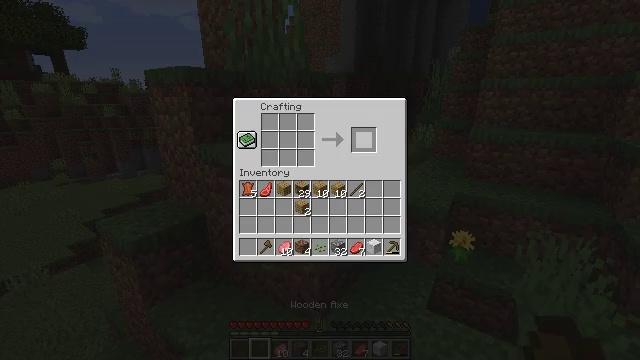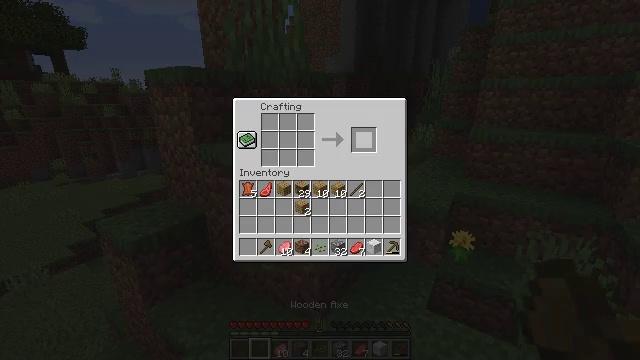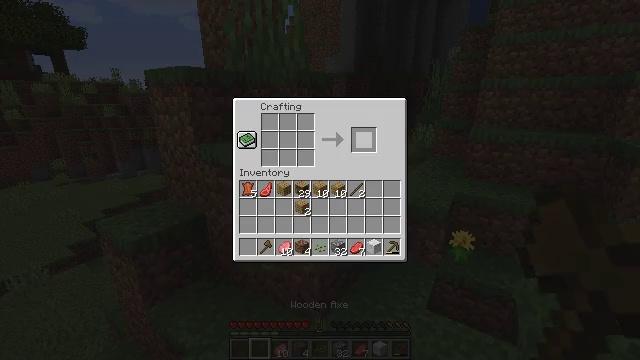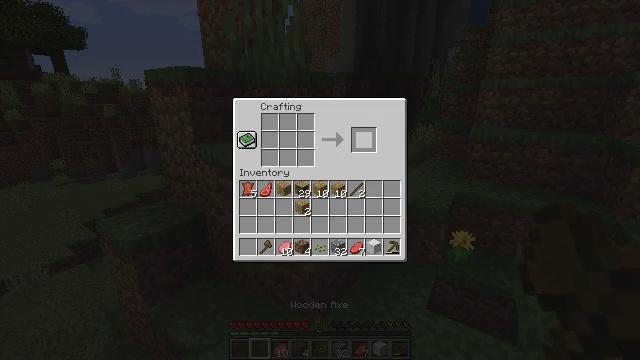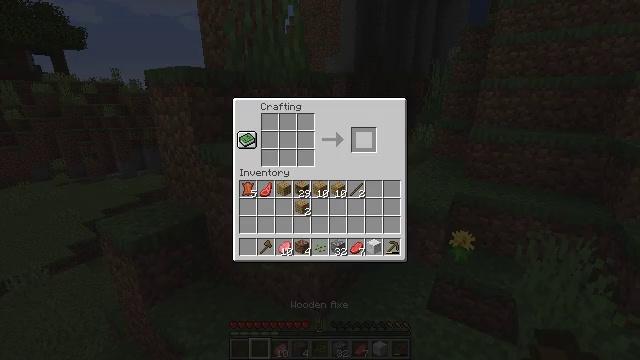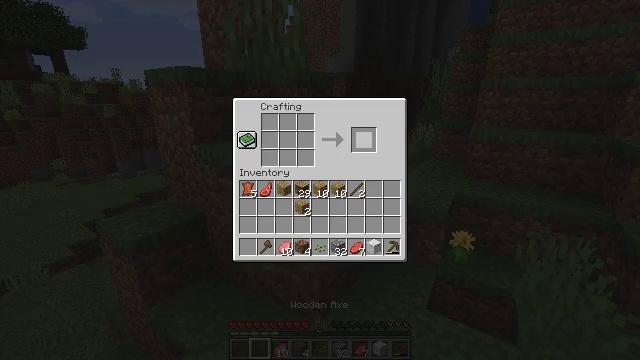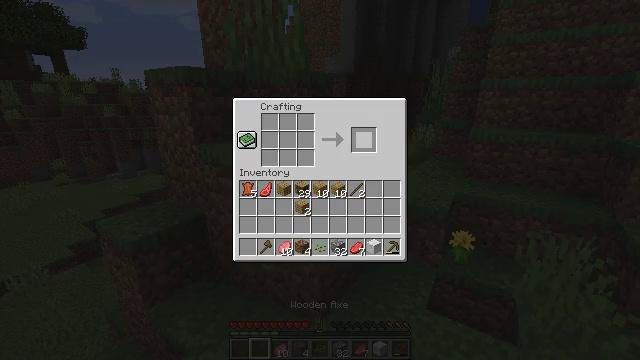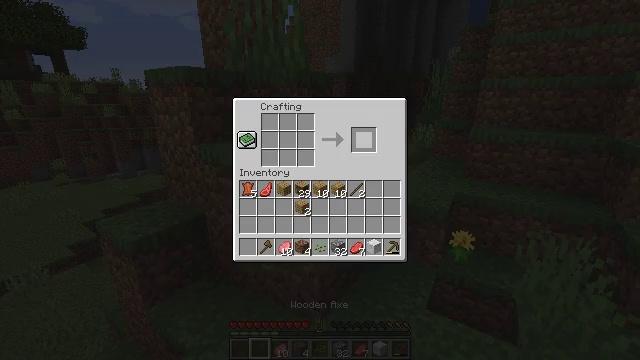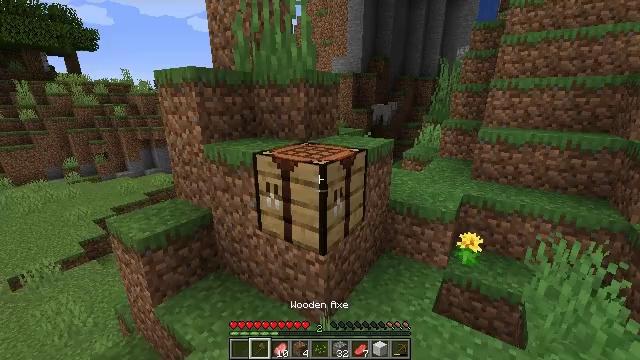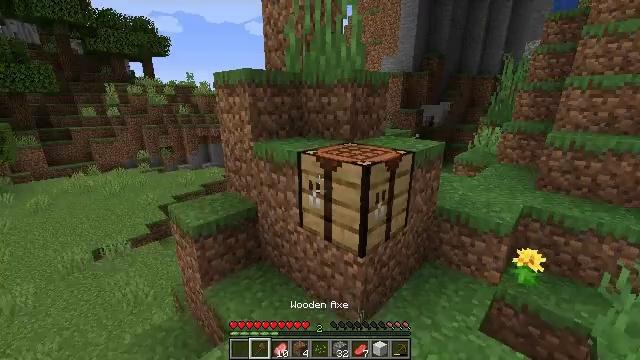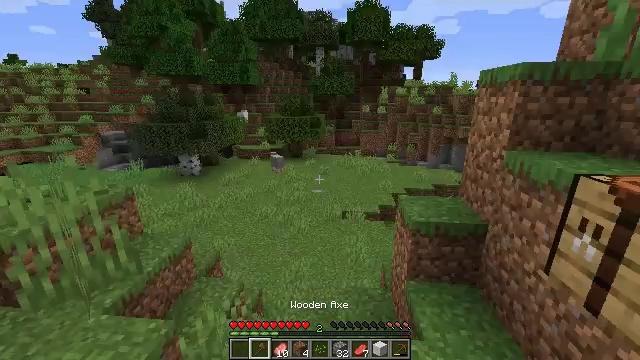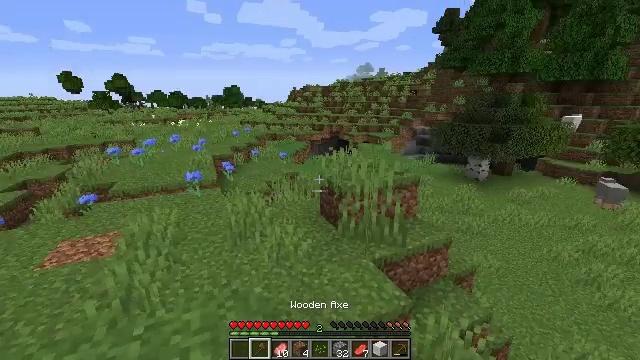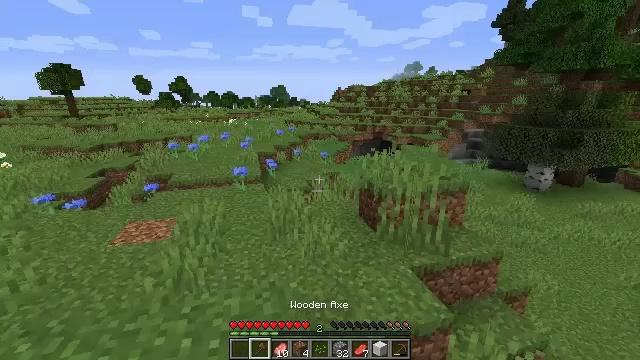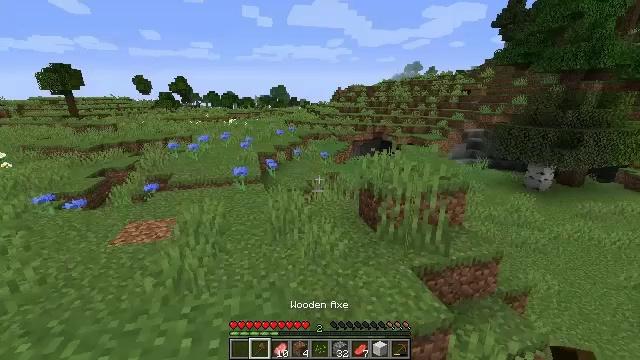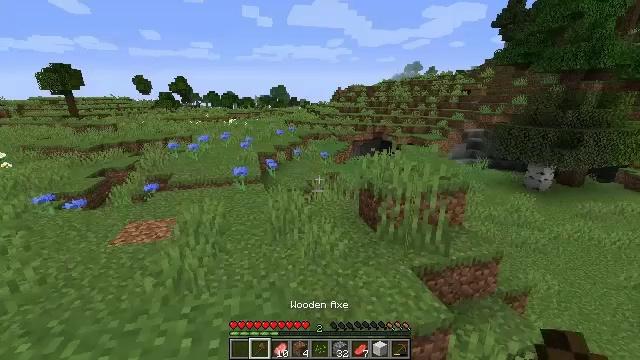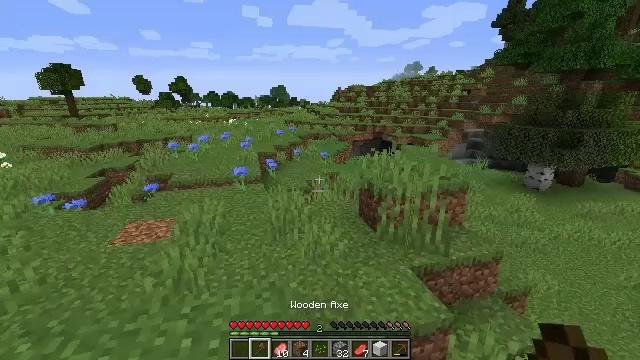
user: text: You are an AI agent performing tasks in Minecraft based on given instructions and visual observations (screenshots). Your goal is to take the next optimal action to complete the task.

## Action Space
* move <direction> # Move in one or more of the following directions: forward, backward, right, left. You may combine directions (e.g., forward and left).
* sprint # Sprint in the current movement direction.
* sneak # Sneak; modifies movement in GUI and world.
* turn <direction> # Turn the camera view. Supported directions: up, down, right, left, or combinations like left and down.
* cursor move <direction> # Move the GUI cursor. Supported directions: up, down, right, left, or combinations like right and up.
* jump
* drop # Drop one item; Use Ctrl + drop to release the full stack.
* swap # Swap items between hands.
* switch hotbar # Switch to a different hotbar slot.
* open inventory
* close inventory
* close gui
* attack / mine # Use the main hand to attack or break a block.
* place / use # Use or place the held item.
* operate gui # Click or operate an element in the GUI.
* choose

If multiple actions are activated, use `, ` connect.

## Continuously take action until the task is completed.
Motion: motion action
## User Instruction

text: Harvest the oxeye daisy.
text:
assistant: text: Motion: sneak, open gui
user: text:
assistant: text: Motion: sneak
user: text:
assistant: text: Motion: sneak
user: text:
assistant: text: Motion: sneak
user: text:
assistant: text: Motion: sneak
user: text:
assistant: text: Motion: no_op
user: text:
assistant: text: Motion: no_op
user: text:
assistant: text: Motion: cursor move left
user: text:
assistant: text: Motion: turn left, close gui
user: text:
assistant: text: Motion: turn left, open inventory
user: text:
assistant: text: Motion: turn left
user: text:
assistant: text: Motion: turn left
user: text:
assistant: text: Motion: no_op
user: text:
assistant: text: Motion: no_op
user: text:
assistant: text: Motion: no_op
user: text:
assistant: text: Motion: move forward
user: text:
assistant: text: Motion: move forward
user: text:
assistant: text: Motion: move forward
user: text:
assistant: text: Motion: move forward
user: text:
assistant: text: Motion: move forward
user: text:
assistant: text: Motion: move forward
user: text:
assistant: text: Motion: move forward
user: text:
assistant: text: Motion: move forward, turn left
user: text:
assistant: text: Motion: move forward, turn left
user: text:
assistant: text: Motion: move forward, turn left
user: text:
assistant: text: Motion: move forward, turn left
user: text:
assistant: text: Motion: move forward
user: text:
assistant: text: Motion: move forward, sprint
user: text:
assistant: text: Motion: move forward, sprint
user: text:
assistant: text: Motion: move forward, sprint, turn right